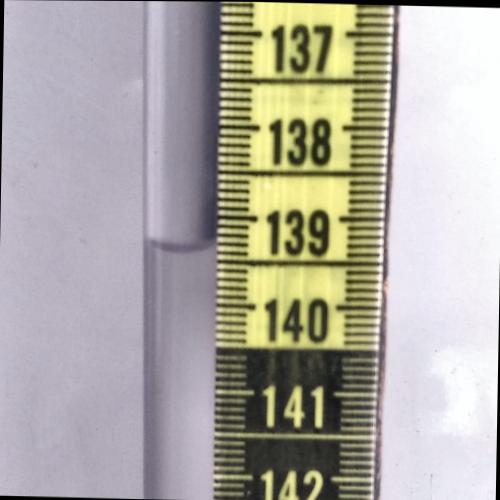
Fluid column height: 139.3 cm